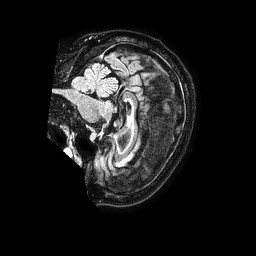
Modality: FLAIR
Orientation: sagittal
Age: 56
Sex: male
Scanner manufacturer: philips
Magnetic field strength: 1.5 T
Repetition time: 4.8 s
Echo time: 0.3 s